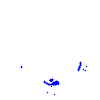
Particle: electron